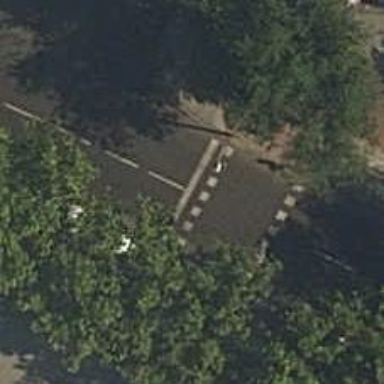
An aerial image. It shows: Road with traffic signals.